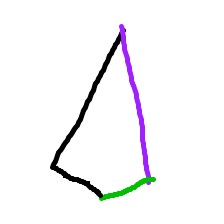
Shape: kite